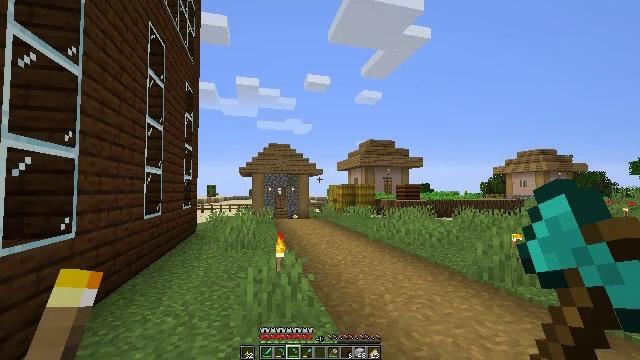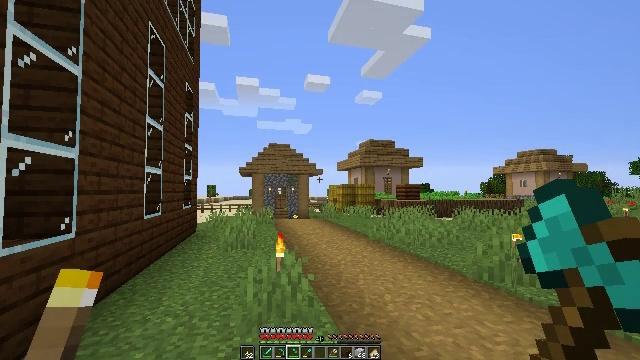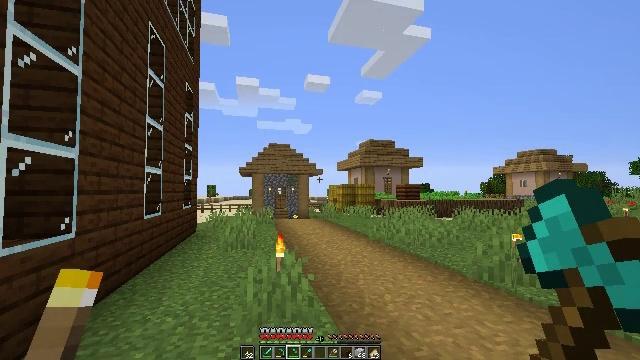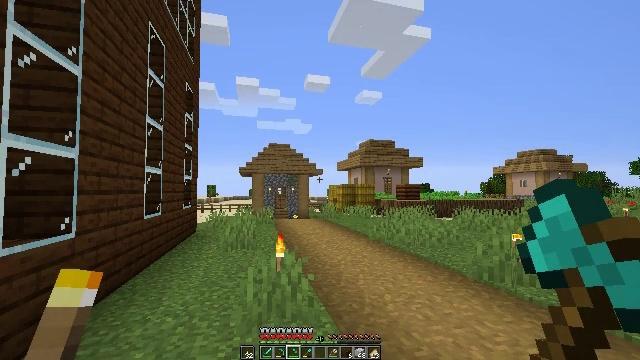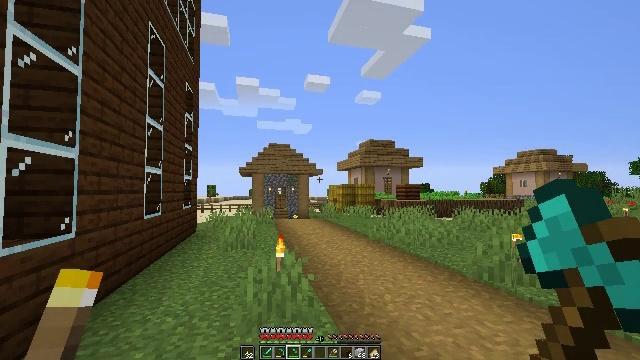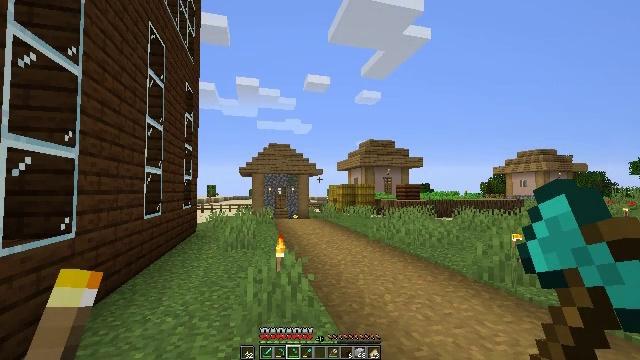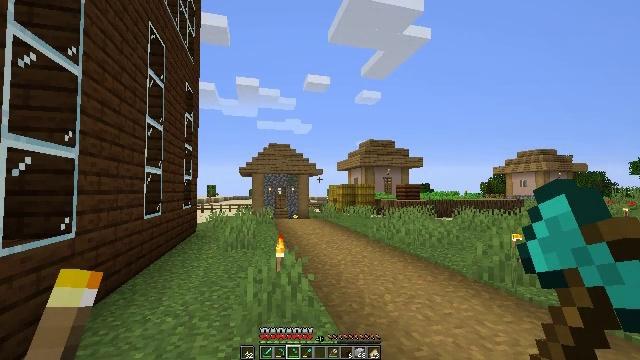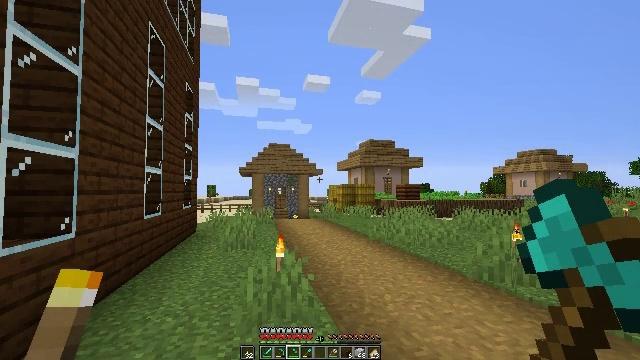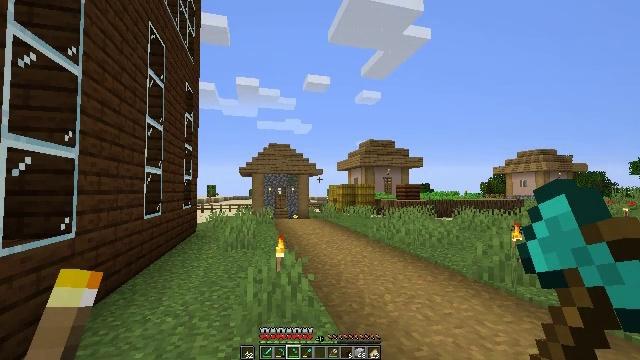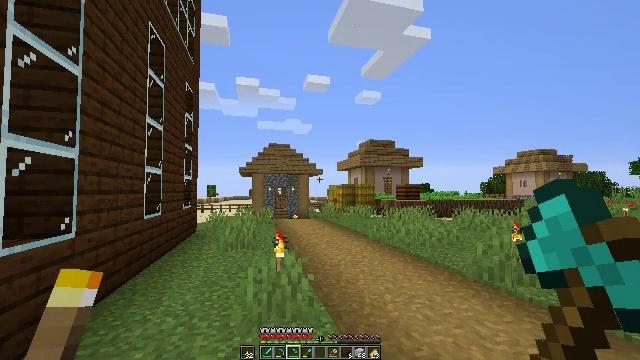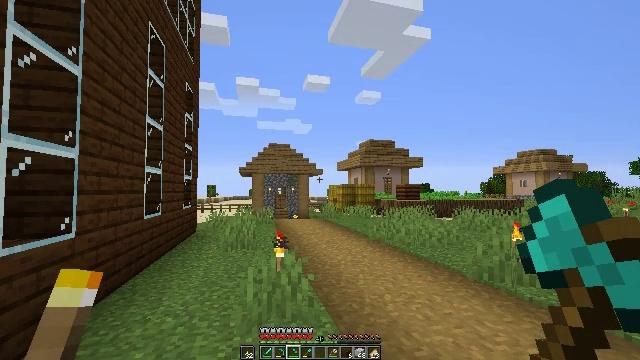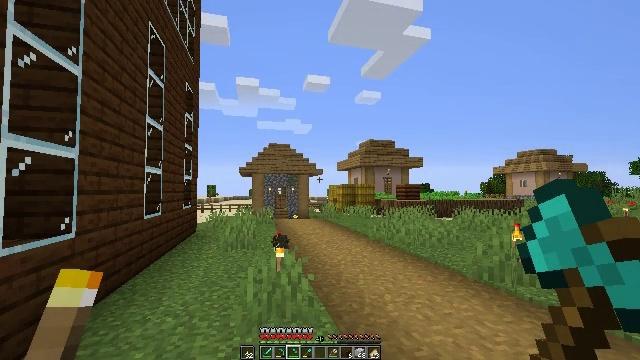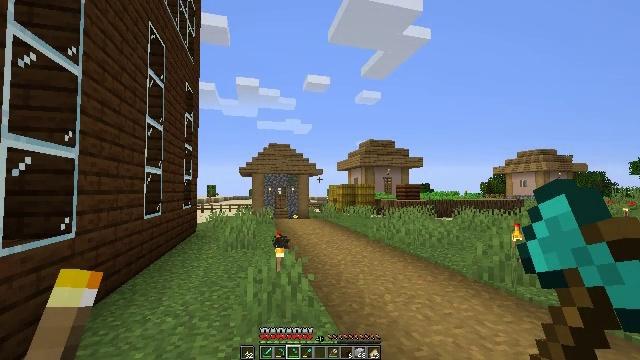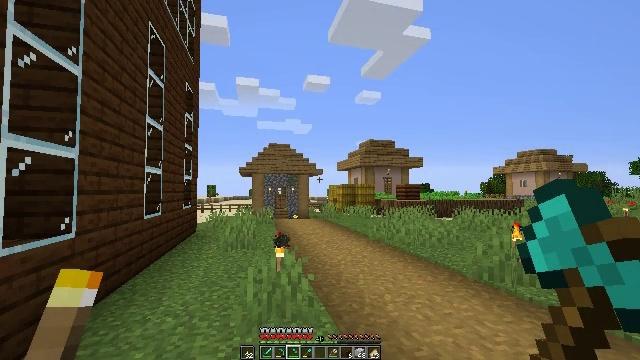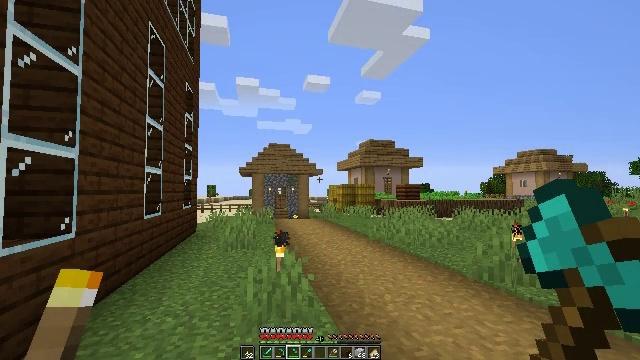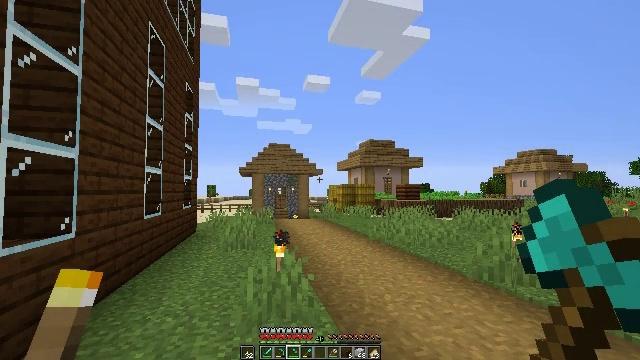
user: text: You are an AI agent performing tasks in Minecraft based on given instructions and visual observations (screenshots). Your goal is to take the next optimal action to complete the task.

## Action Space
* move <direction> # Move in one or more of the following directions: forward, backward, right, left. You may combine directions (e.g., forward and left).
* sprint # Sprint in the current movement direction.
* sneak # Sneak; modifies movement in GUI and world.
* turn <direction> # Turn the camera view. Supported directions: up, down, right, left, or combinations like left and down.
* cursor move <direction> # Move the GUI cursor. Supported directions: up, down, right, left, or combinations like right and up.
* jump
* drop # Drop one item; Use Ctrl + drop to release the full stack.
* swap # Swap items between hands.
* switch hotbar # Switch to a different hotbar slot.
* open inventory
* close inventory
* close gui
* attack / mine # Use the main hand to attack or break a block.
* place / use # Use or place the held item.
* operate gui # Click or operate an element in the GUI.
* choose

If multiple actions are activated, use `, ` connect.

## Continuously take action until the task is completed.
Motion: motion action
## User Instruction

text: Gather dark oak log for crafting.
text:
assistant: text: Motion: no_op
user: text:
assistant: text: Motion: no_op
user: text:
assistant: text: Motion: no_op
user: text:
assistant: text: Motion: no_op
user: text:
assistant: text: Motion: no_op
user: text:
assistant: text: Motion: no_op
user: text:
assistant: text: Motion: no_op
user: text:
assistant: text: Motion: no_op
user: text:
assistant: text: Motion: no_op
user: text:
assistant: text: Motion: no_op
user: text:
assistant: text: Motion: no_op
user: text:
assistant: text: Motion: no_op
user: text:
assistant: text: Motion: no_op
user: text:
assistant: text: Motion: no_op
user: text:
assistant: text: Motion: no_op
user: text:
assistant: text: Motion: no_op
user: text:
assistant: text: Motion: no_op
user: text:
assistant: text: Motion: no_op
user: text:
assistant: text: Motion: no_op
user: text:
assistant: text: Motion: no_op
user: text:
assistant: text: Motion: no_op
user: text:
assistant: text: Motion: no_op
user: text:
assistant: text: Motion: no_op
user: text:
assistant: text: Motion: no_op
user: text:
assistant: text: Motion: move forward
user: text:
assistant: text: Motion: move forward
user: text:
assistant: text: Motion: move forward, turn right and up
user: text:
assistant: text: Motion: move forward, turn right and down
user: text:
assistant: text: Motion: move forward, turn right and down
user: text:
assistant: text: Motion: turn right and down